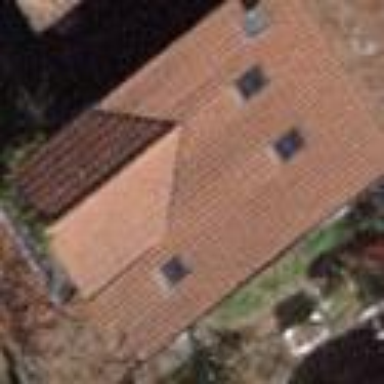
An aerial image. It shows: Terrace building.